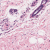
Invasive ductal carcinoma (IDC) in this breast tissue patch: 0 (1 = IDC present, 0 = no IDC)